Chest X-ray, AP view. Patient: 59 years old, sex M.
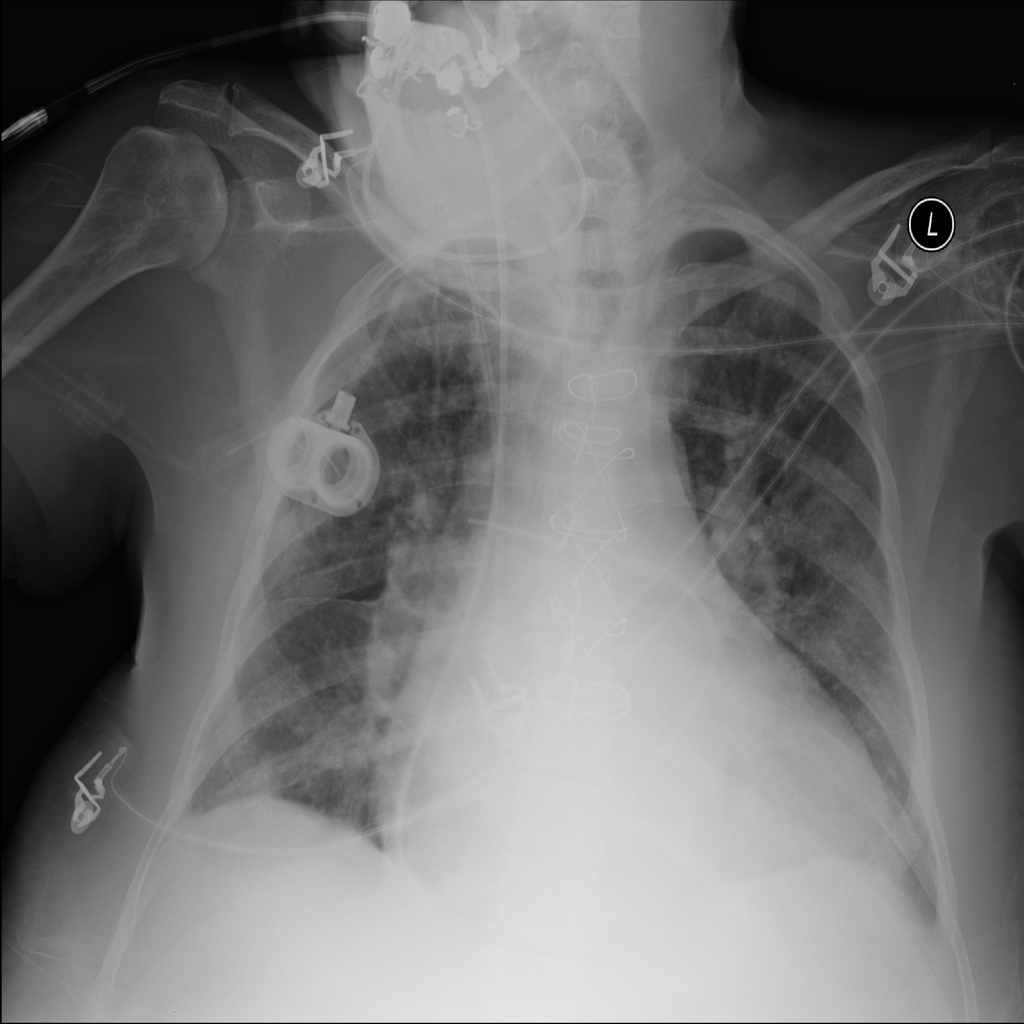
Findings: Cardiomegaly